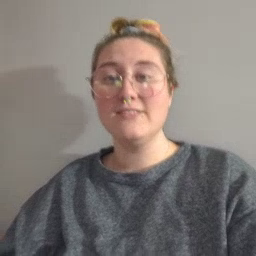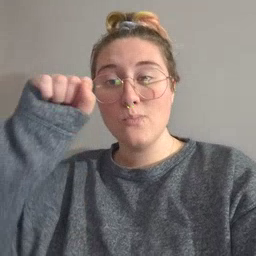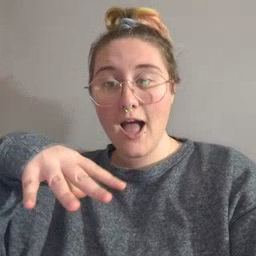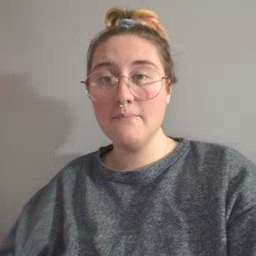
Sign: drop